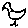
Label: bird